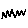
Label: zigzag